Question: I'm learning how to use Selenium. I was doing some testing, but got this error:
> selenium.common.exceptions.NoSuchElementException: Message: Unable to locate element: .layout layout-base
My Code:
'''
from selenium import webdriver
from selenium.webdriver.common.keys import Keys
from webdriver_manager.firefox import GeckoDriverManager
from selenium.webdriver.common.by import By
driver = webdriver.Firefox(executable_path=GeckoDriverManager().install())
driver.get("https://page.onstove.com/epicseven/global/list/e7en003?listType=2&direction=latest&page=1")
driver.find_element(By.CLASS_NAME,"layout layout-base")
'''
 The source code I'm trying to find using 'find_element'.
What am I doing wrong?
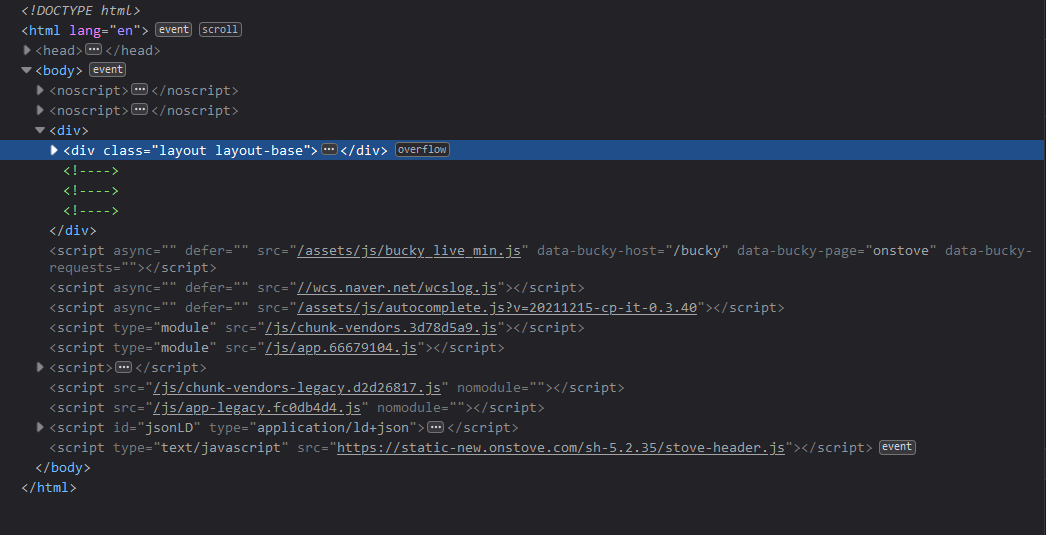
Answer: 'layout layout-base' are two class name values separated by a space.
To locate this element you can use any of the following ways:
'''
driver.find_element(By.CLASS_NAME,"layout.layout-base")
'''
Or
'''
driver.find_element(By.CSS_SELECTOR,"div.layout.layout-base")
'''
Or
'''
driver.find_element(By.XPATH,"//div[@class='layout layout-base']")
'''